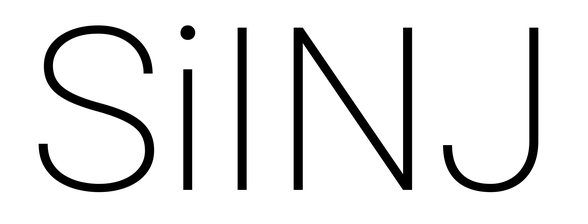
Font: Roboto_ExtraLight